Aerial crown-view tile of a tropical tree (Barro Colorado Island, Panama), acquired 20241014:
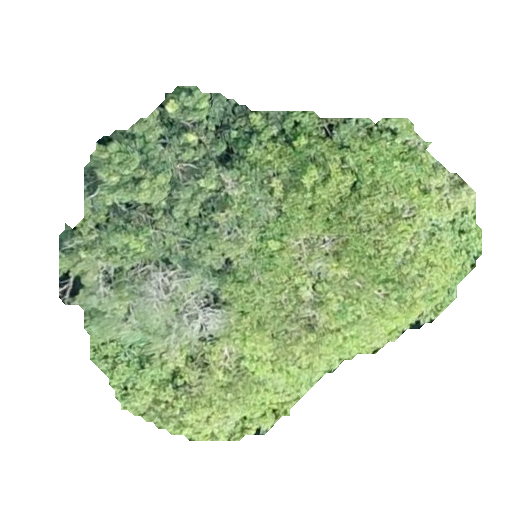
Species: Hura crepitans
GBIF accepted scientific name: Hura crepitans
Crown area: 160.31 m²